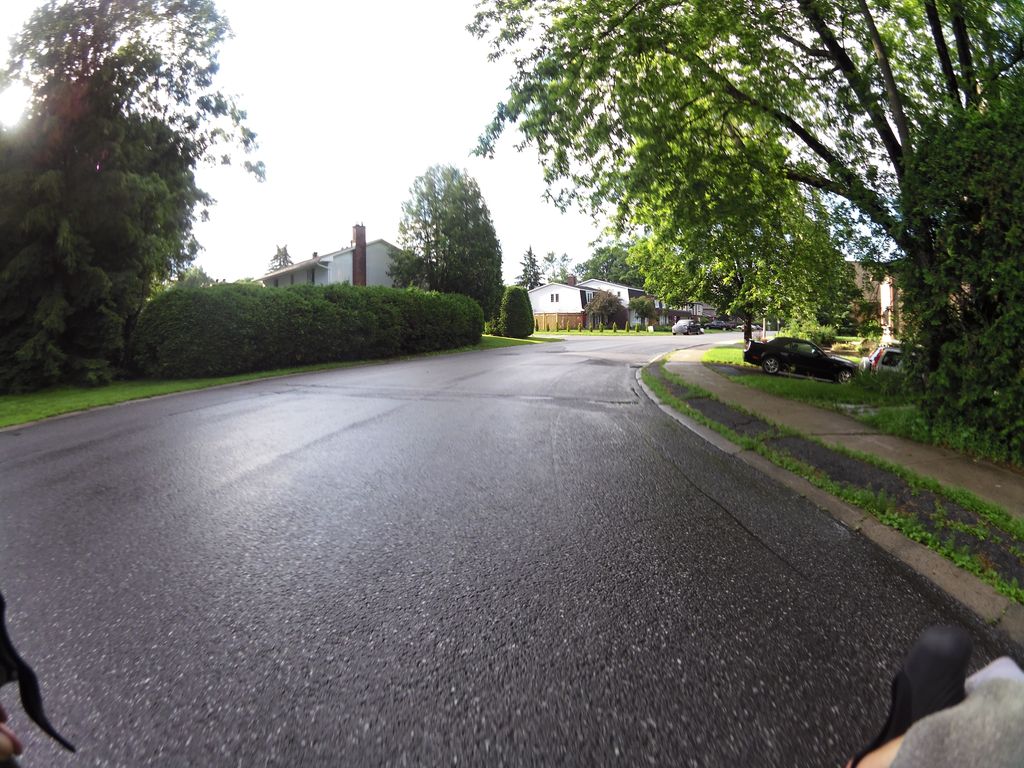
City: ottawa-gatineau